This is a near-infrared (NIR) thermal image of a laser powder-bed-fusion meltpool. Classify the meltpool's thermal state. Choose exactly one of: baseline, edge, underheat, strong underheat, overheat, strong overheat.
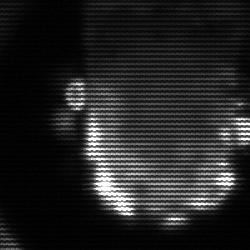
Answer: baseline